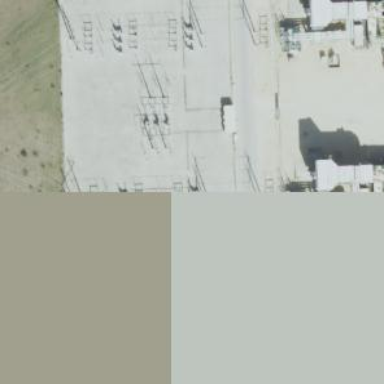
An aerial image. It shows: Switch for power supply.